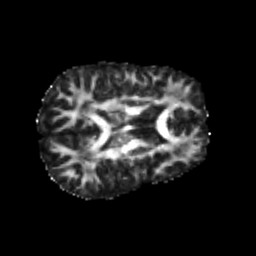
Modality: FA
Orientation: axial
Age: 21
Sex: male
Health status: healthy
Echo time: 0.074 s